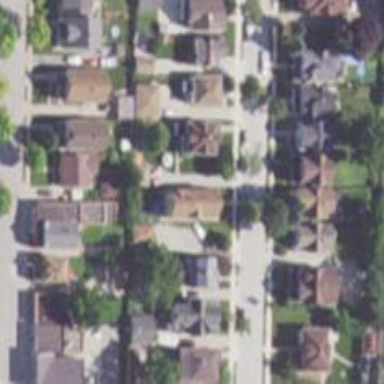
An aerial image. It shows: Neighborhood.